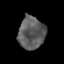
Tissue: prostate
Cell type: T cells
Senescence score: 0.2488
Nuclear area (px): 849
Mean DAPI intensity: 92.547